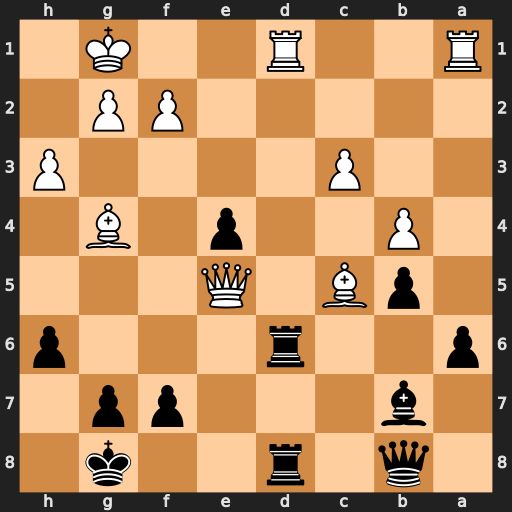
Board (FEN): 1q1r2k1/1b3pp1/p2r3p/1pB1Q3/1P2p1B1/2P4P/5PP1/R2R2K1
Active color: b
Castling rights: -
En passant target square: -
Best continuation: Rxd1+ Rxd1 Rxd1+ Bxd1 Qxe5